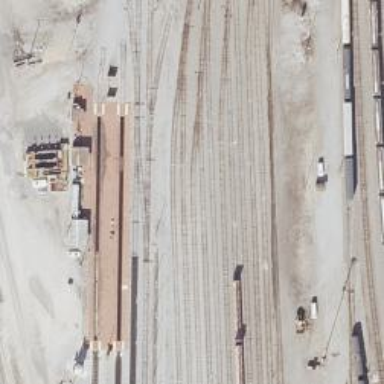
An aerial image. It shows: Railway yard used for servicing trains.